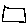
Label: square